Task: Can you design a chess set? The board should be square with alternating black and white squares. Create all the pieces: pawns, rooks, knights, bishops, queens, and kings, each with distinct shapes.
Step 1448:
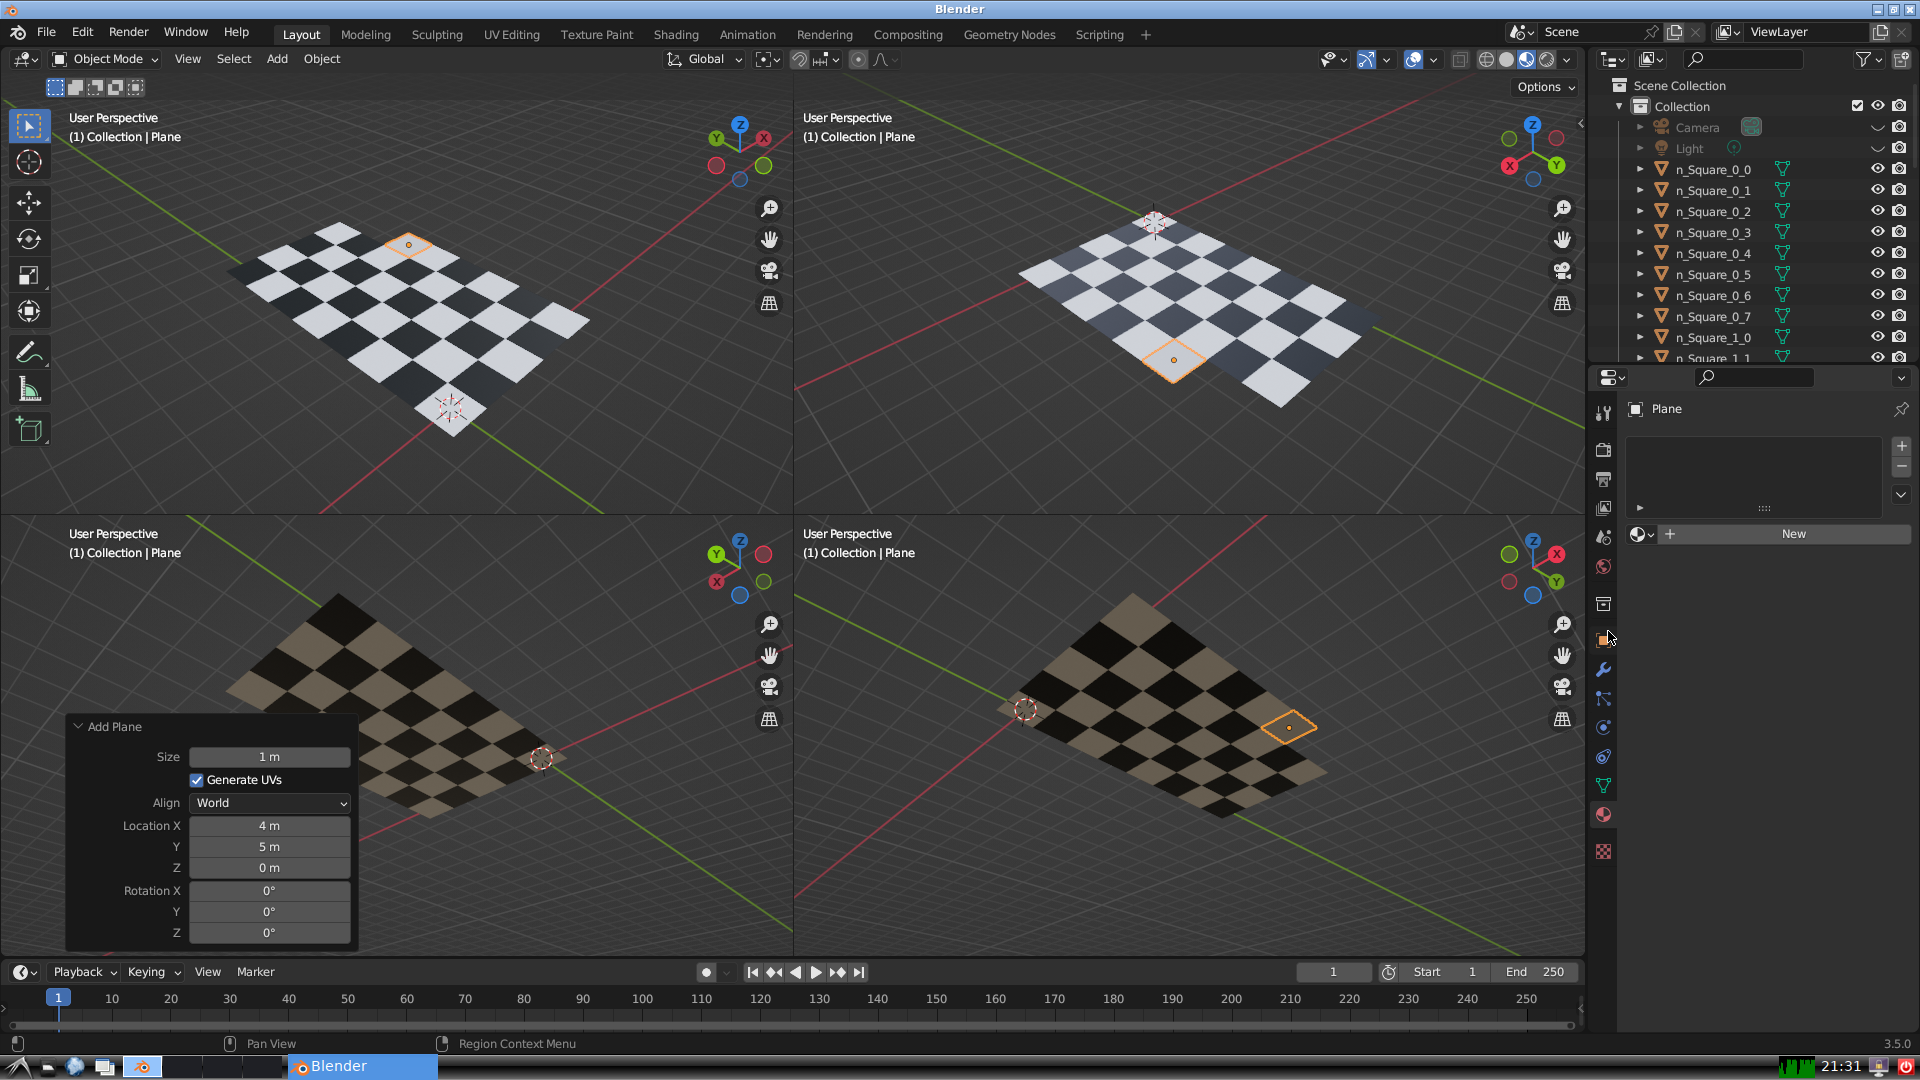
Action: click: no